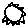
Label: sun